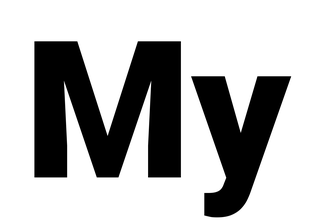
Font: Roboto_Black